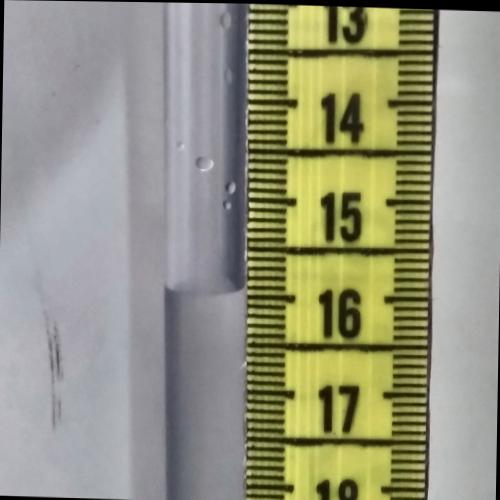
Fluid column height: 15.9 cm